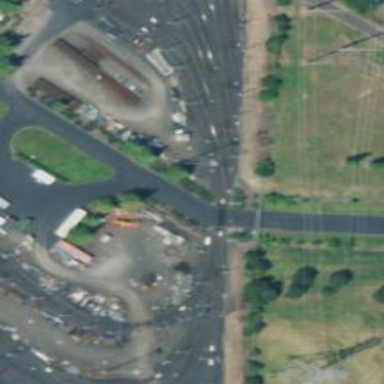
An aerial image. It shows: Light rail service yard with electrified contact lines.